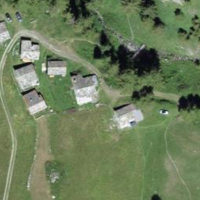
EUNIS habitat code: 26
Species observed at this site:
Parnassia palustris
Brenthis ino